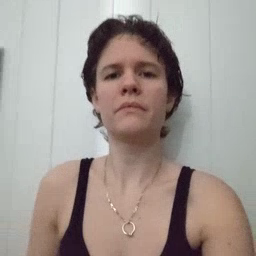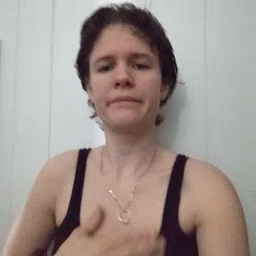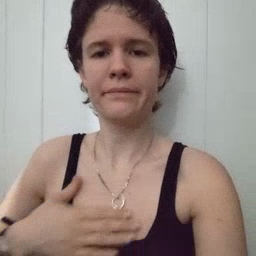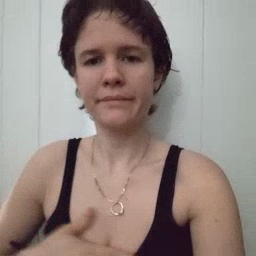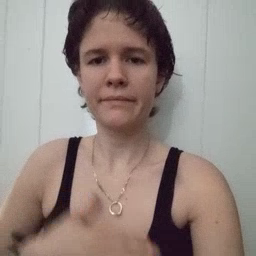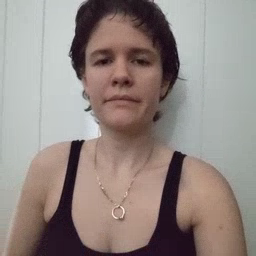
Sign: please